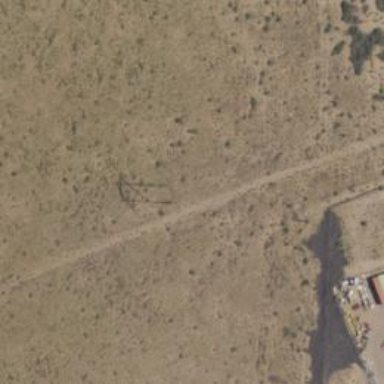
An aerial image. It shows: Power tower.